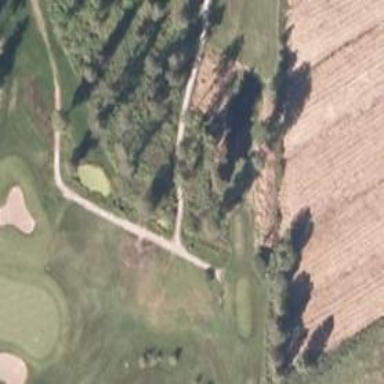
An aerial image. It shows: Footway that serves as golf path.